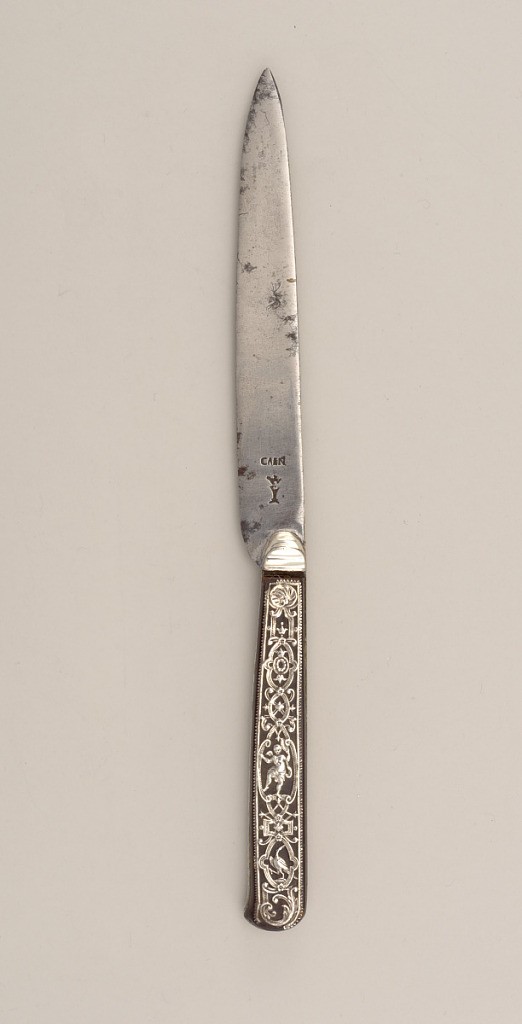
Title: Knife with Silver and Tortoise-Shell Handle
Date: ca. 1800
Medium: steel, tortoise-shell, silver, wood
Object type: knife
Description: Blade has straight upper edge, tapering towards the point. Drop bolster, handle flaring towards the end, wooden core, decorated on front and back with tortoise- shell, inlaid with silver decorative pattern: scrolls, scallops, acanthus leaves, a squirrel and a man in costume in one side; a bird and a nude figure on the reverse.